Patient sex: F
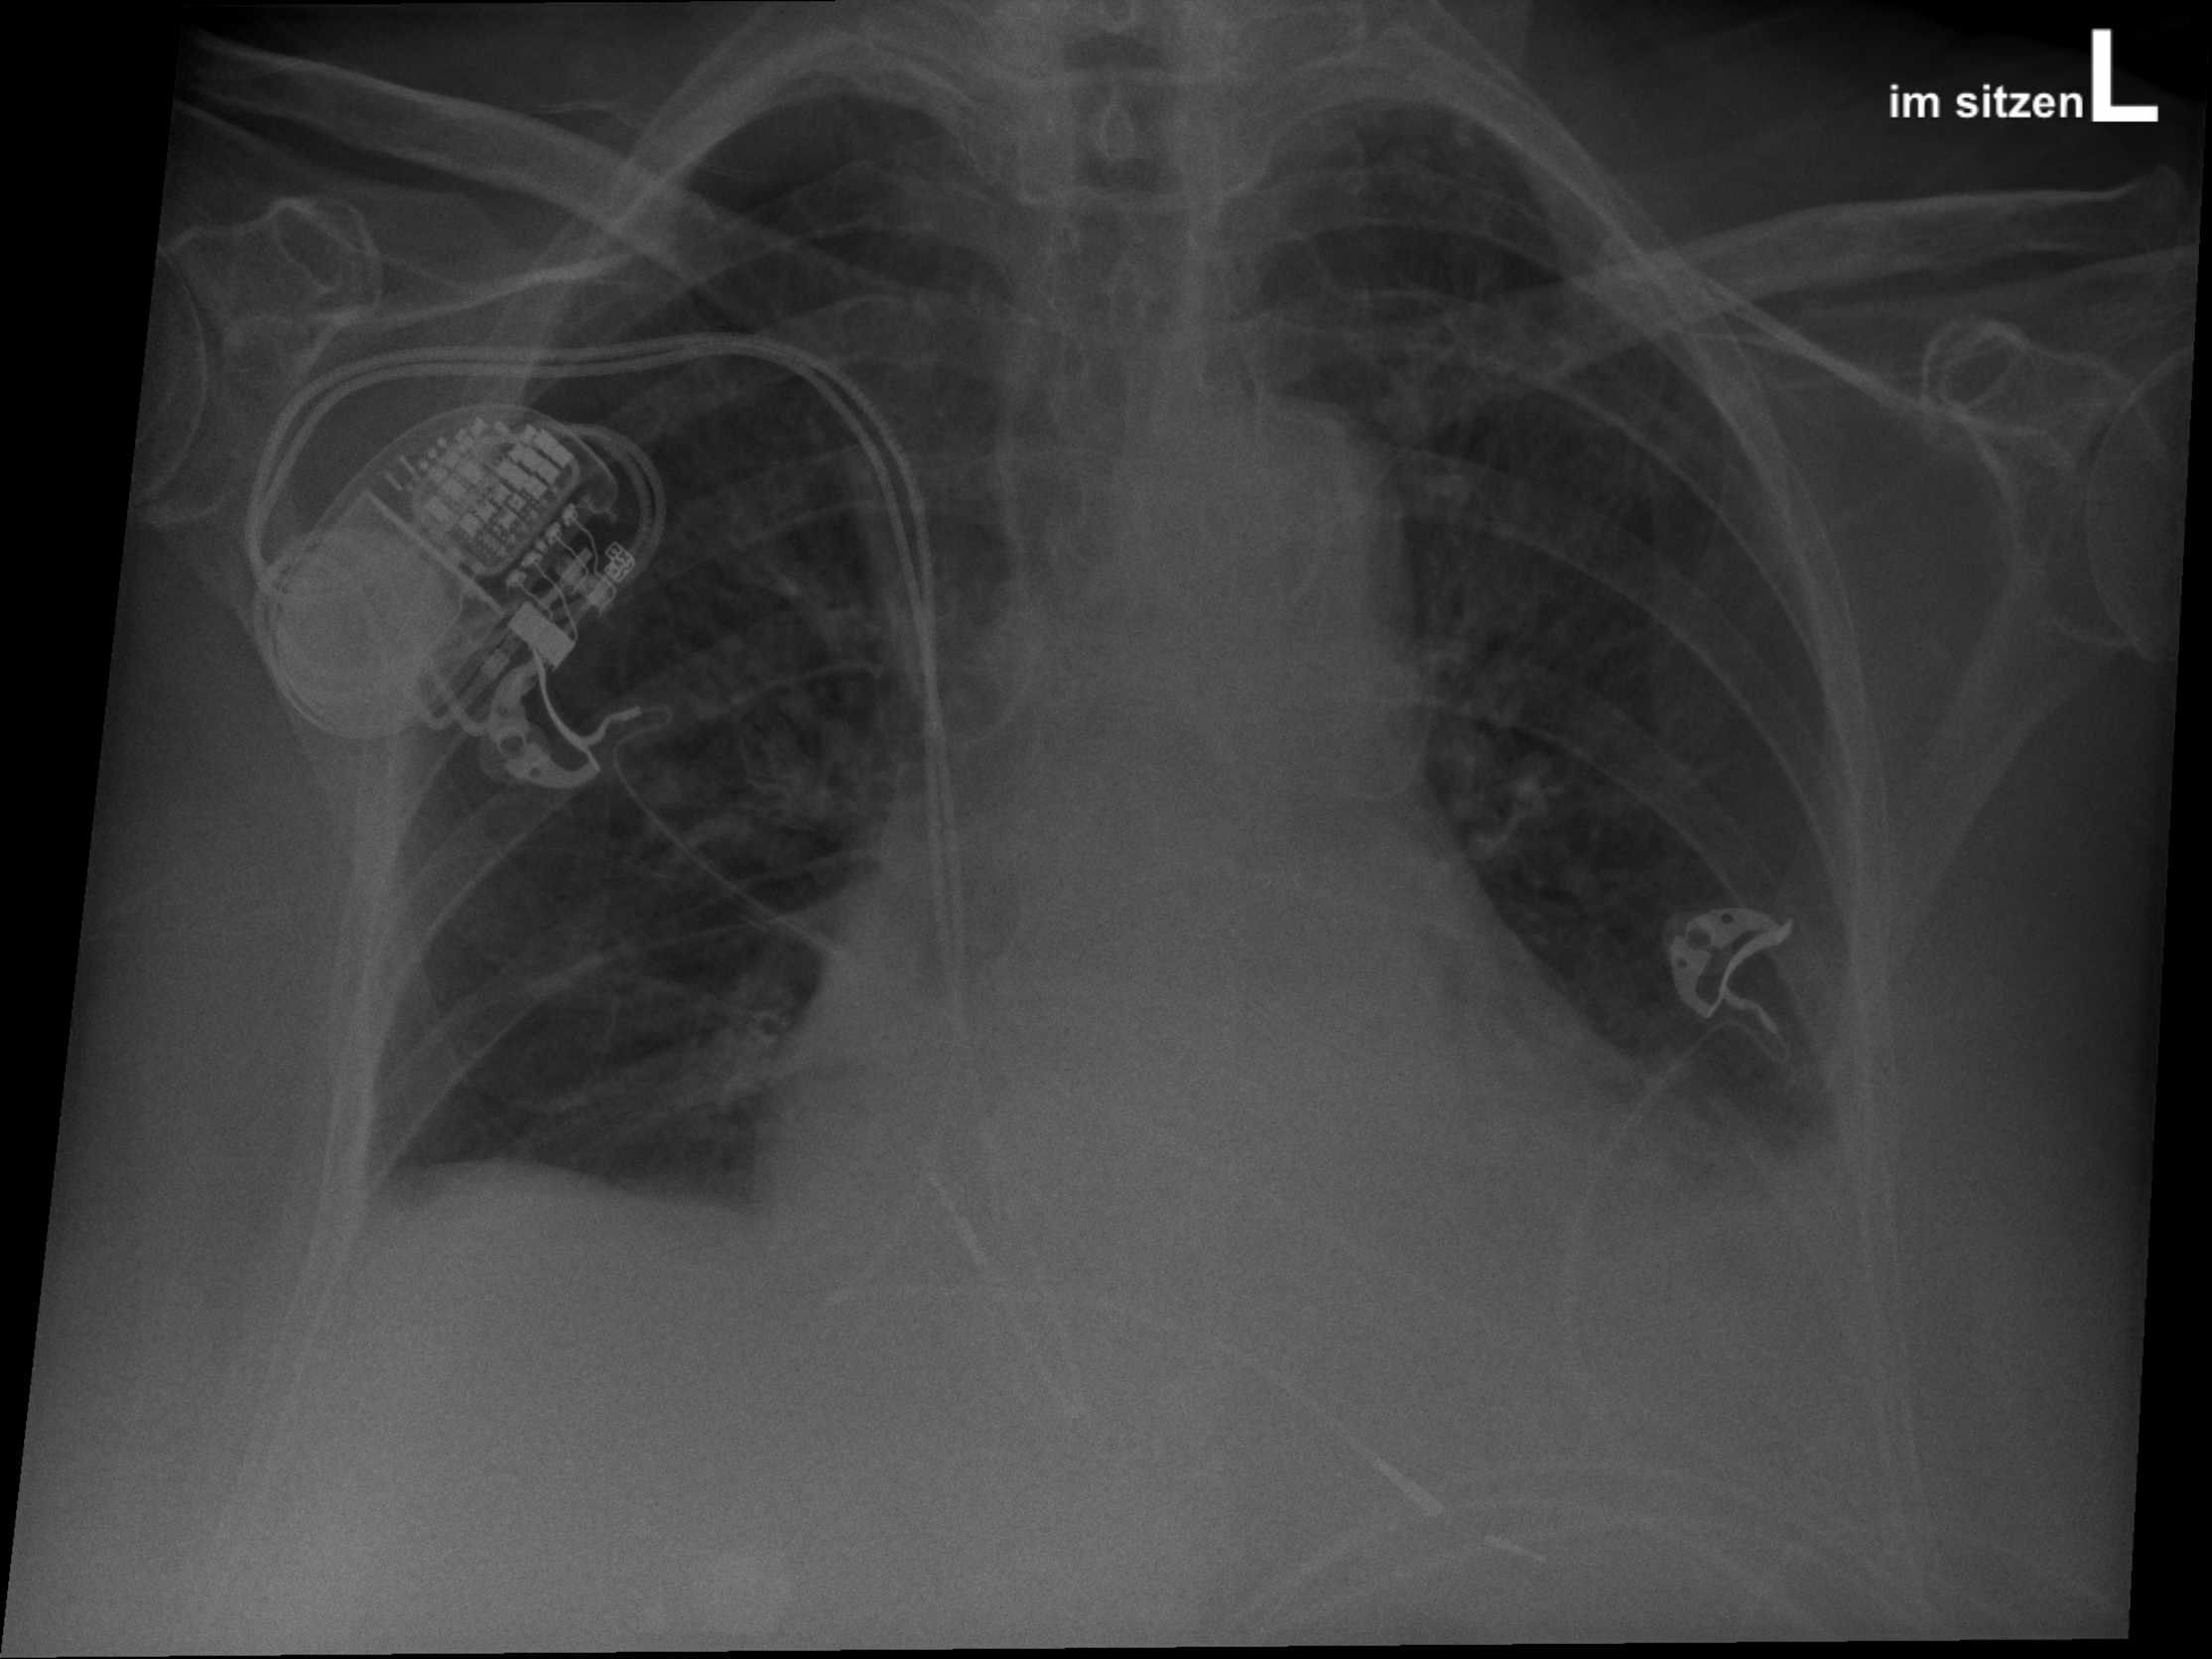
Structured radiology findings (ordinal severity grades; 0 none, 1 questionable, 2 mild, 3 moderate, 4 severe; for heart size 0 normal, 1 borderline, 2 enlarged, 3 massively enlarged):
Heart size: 0
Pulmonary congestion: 2
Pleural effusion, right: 0
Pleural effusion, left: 2
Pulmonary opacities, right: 2
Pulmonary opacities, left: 2
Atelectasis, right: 0
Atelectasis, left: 2